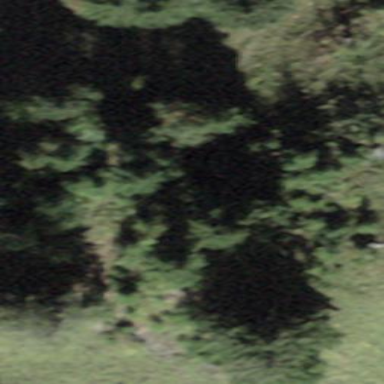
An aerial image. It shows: Forest area.